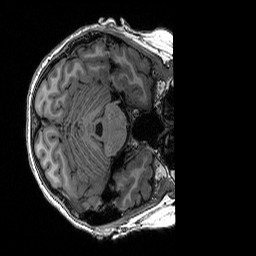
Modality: T1w
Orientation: axial
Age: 30
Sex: female
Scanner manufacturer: siemens
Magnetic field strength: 3 T
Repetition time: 2.53 s
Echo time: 0.0033 s